Question: I just installed Sass using Ruby Gems, although my project is in NodeJS in Webstorm. To enable the SASS file watcher in Webstorm. When I run "sass styles.scss" from the commandline, I get a '.sass-cache' folder but not the actual compiled CSS file. Webstorm does not show any errors in my SASS file. I need the file to compile to a .css file.
I am also trying to setup a filewatcher in Webstorm that is not compiling the scss file. My SCSS executable path in the filewatcher in Webstorm is this. C:\Ruby200-x64in\sass.bat.
Here are the filewatcher settings.

The error Webstorm shows in the console, when the .scss file is saved is (which is when the file watcher should be triggered), is this:
'''
C:/Ruby200-x64/bin/sass.bat --no-cache --update styles.scss:styles.css
'"ruby.exe"' is not recognized as an internal or external command,
operable program or batch file.
'''
The full argument to the file watcher that cant be entirely seen in the image above is this:
'''
--no-cache --update $FileName$:$FileNameWithoutExtension$.css
'''
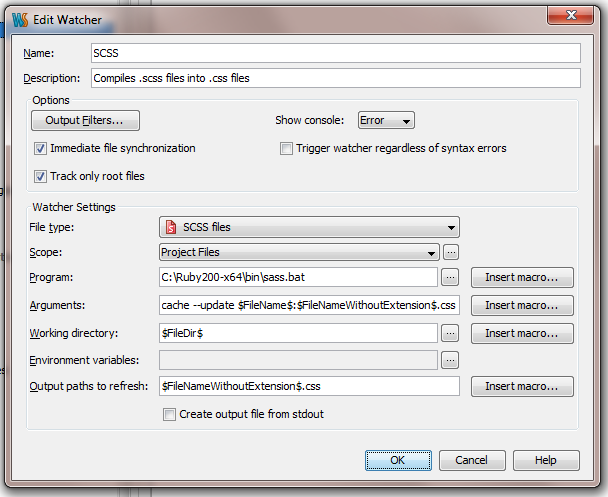
Answer: Here it is:

Didn't numerate but from top to bottom,
1. Select you watcher, you can make presets for various situations (Maybe try to make a new one)
2. Path to my 32bit sass.bat (not 100% sure but I think that even scss.bat worked)
3. Output, you can see in screenshot below how it should work/look.